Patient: sex M, age 58
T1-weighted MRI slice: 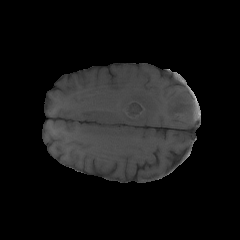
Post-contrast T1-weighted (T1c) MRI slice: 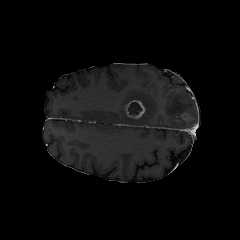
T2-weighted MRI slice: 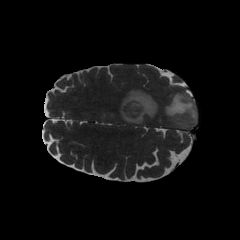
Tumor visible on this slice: yes
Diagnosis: Glioblastoma, IDH-wildtype
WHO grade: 4